Interaction volume radius: 10 \u00c5
Interaction volume height: 20 \u00c5
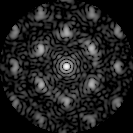
Disorder parameter: 0.4562